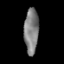
Tissue: lung
Cell type: T cells
Senescence score: 0.2404
Nuclear area (px): 640
Mean DAPI intensity: 127.47